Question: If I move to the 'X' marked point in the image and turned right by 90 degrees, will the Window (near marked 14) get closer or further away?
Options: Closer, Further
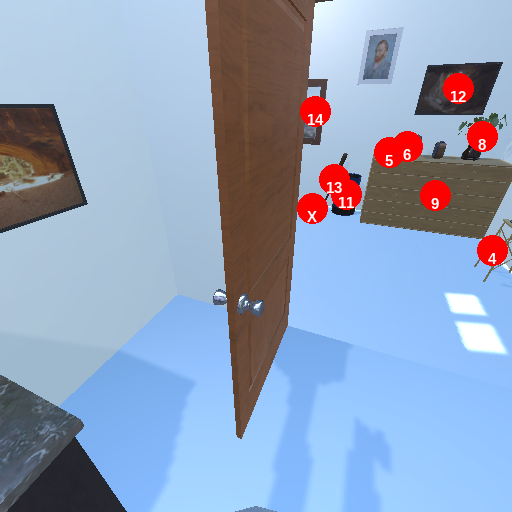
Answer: Closer